Interaction volume radius: 5 \u00c5
Interaction volume height: 15 \u00c5
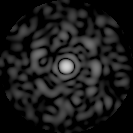
Disorder parameter: 0.7749